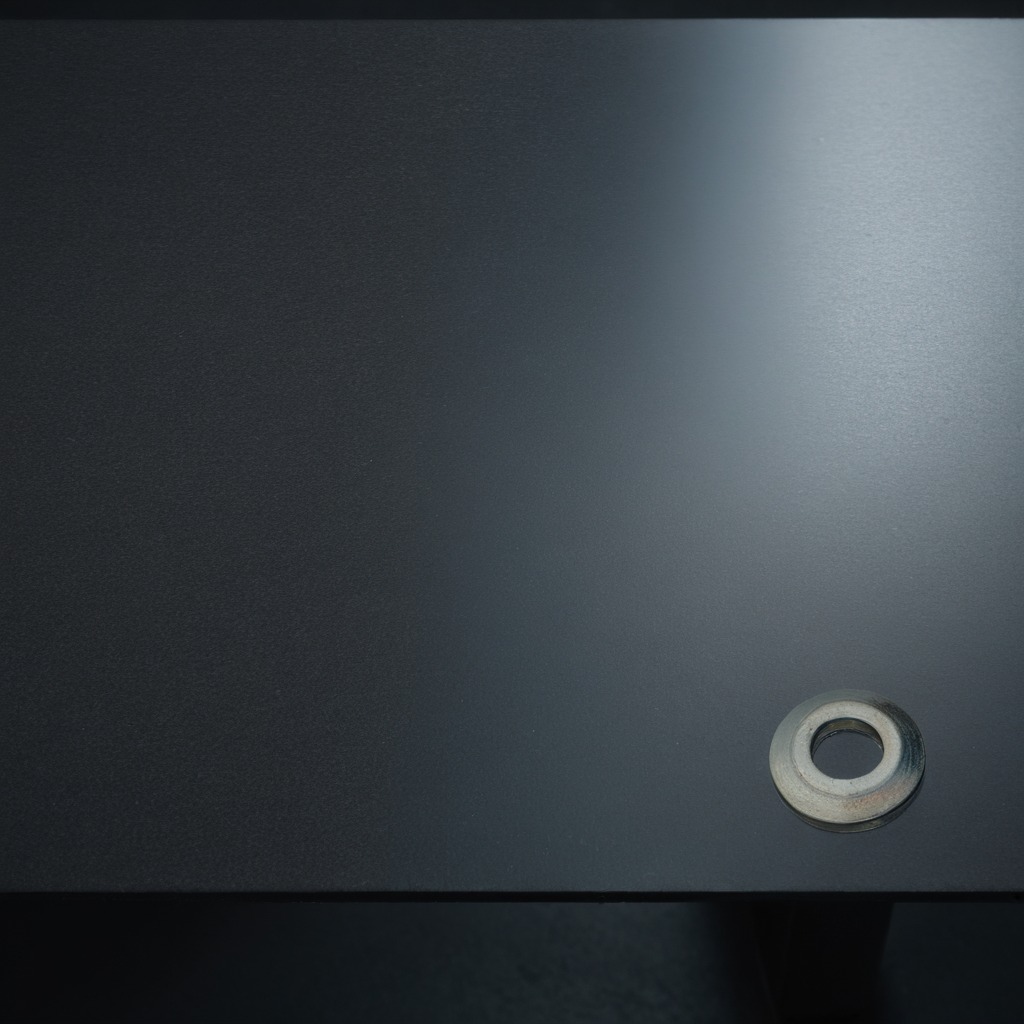
A flat metal washer lies on a clean granite table inside a workshop at night dim ambient light soft shadows worn but